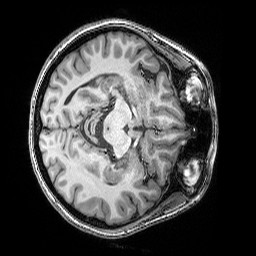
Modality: T1w
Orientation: axial
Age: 33
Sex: male
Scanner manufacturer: siemens
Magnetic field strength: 3 T
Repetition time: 2.25 s
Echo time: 0.00418 s